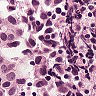
Metastatic tissue present: yes